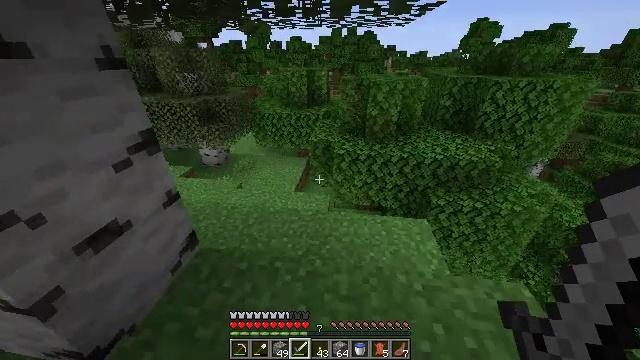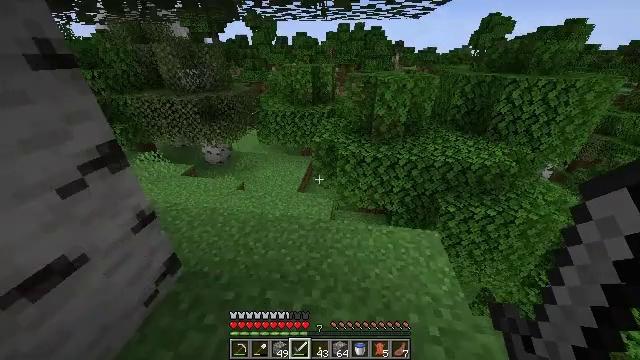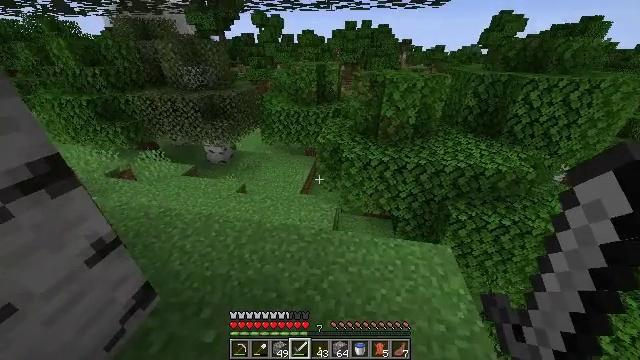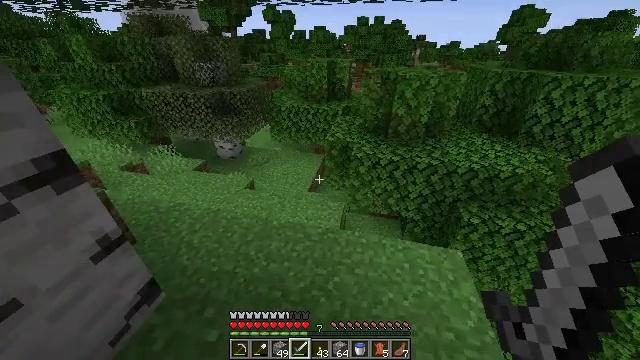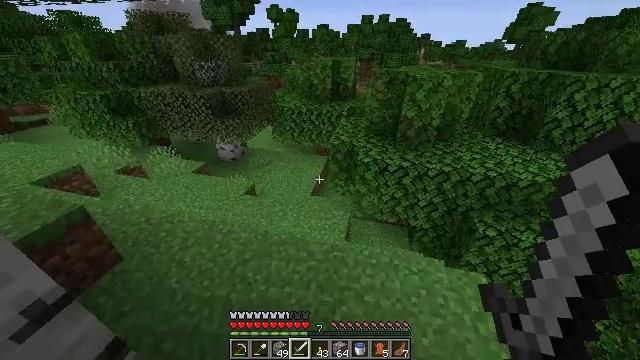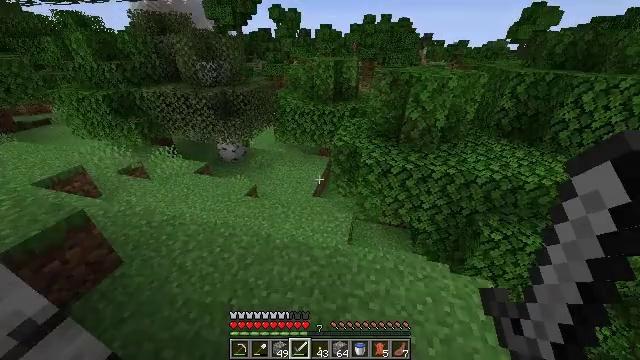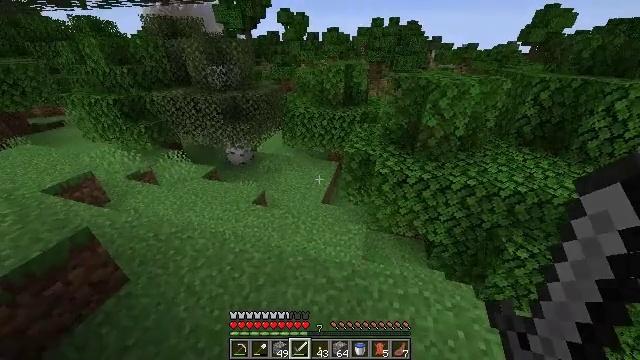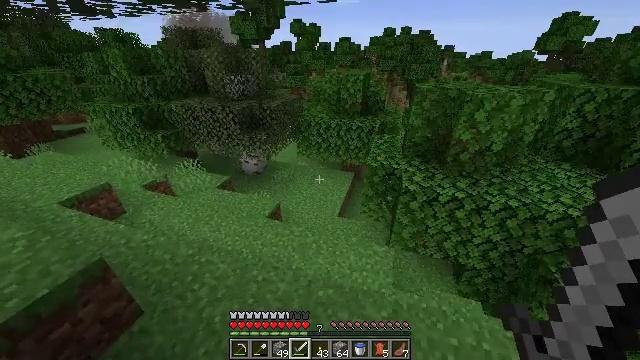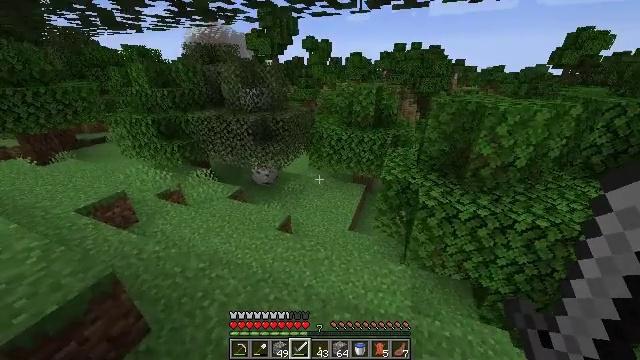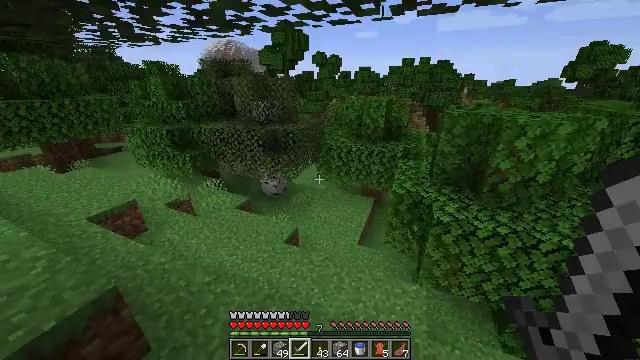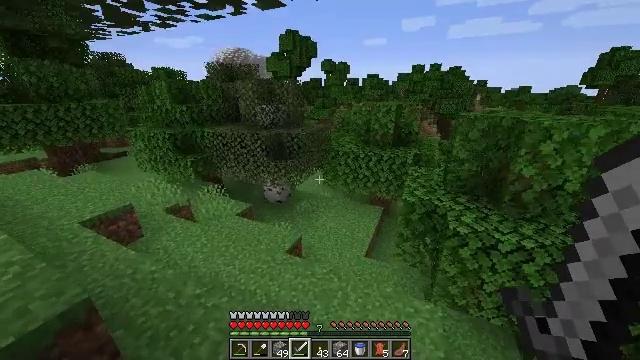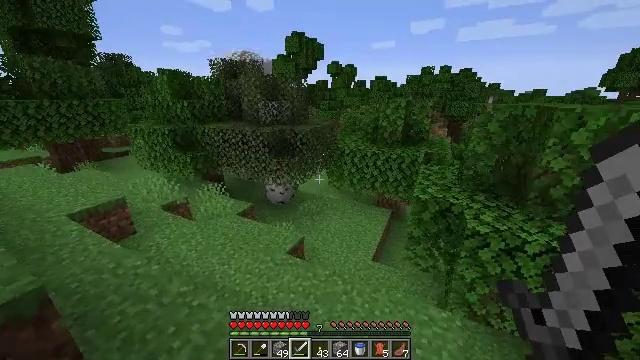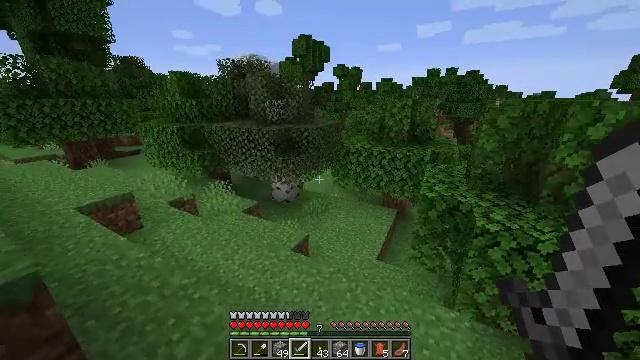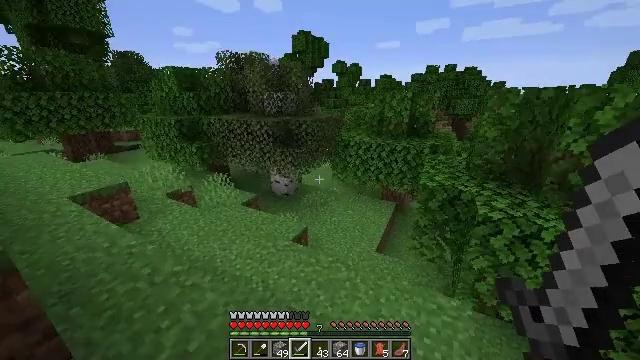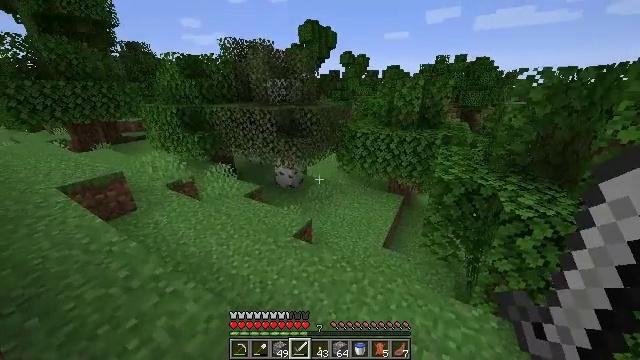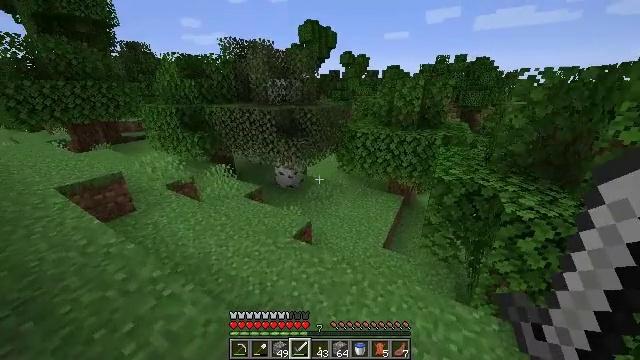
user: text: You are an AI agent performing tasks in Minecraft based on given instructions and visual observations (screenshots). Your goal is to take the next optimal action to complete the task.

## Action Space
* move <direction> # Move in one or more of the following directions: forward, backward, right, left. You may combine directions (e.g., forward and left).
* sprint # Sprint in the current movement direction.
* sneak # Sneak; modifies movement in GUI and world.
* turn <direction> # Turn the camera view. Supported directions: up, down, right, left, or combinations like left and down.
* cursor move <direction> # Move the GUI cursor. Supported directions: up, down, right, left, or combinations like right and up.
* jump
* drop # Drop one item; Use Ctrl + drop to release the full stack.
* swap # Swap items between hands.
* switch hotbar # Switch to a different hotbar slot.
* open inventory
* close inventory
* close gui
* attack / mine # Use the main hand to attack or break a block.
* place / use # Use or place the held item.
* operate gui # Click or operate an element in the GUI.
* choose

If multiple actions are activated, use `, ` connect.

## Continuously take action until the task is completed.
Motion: motion action
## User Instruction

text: Remove a peony from the inventory.
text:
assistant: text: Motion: move forward, sprint, turn left
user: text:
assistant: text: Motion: move forward, sprint, turn left
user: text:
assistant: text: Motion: move forward, sprint, turn left
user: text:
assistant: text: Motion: move forward and move left, sprint
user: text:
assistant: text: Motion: move forward and move left, sprint
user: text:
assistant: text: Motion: move forward and move left, sprint, turn left
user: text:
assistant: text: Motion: move forward and move left, sprint, turn left and up
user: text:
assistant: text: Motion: move forward and move left, sprint, turn left and up
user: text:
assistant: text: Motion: move forward, sprint, turn left and up
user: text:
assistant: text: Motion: move forward, sprint, turn left and up
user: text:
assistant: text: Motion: move forward, sprint, turn left and up
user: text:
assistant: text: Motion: move forward, sprint, turn left
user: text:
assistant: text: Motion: move forward, sprint
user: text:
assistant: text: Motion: move forward, sprint, turn left and down
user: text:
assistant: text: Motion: move forward, sprint
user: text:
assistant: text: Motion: move forward, sprint
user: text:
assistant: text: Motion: move forward, sprint
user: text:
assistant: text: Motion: move forward, sprint
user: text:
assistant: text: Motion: move forward, sprint
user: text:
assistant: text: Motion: move forward, sprint
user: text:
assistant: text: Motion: move forward, sprint, turn right
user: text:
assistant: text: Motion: move forward, sprint, turn right
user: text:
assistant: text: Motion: move forward, sprint
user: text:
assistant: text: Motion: move forward, sprint
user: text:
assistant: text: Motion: move forward, sprint
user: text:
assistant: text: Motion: move forward, sprint
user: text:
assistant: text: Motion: move forward, sprint
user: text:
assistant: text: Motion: move forward, sprint
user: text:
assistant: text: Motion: move forward, sprint, turn up
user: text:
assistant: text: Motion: move forward, sprint